Question: I'm writing an Android Aplication that is very similar to a binary tree/graph, there are several buttons created dinamically but I can't figure out how to create lines connecting the buttons.
Here's an image showing what I need to do:

Here is my XML file:
'''
<ScrollView xmlns:android="http://schemas.android.com/apk/res/android"
android:id="@+id/vscroll"
android:layout_width="fill_parent"
android:layout_height="fill_parent"
android:background="#000000" >
<HorizontalScrollView
xmlns:android="http://schemas.android.com/apk/res/android"
android:id="@+id/hscroll"
android:layout_width="fill_parent"
android:layout_height="wrap_content"
android:background="#888888" >
<RelativeLayout
xmlns:android="http://schemas.android.com/apk/res/android"
xmlns:tools="http://schemas.android.com/tools"
android:id="@+id/relativescroll"
android:layout_width="wrap_content"
android:layout_height="wrap_content"
android:layout_gravity="center"
android:background="#FFFFFF" >
<!-- Buttons and lines connecting them -->
</RelativeLayout>
</HorizontalScrollView>
</ScrollView>
'''
And here is an example of the activity class:
'''
public class MainActivity extends Activity {
@Override
public void onCreate(Bundle savedInstanceState) {
super.onCreate(savedInstanceState);
setContentView(R.layout.activity_main);
RelativeLayout mainLayout = (RelativeLayout) findViewById(R.id.relativescroll);
RelativeLayout.LayoutParams newParams;
// Botao 1
Button btn1 = new Button(this);
btn1.setId(1);
btn1.setText("Botao 1");
newParams = new RelativeLayout.LayoutParams(RelativeLayout.LayoutParams.WRAP_CONTENT,
RelativeLayout.LayoutParams.WRAP_CONTENT
);
newParams.setMargins(0, 0, 20, 50);
newParams.addRule(RelativeLayout.CENTER_HORIZONTAL);
btn1.setLayoutParams(newParams);
mainLayout.addView(btn1);
// Botao 2
Button btn2 = new Button(this);
btn2.setId(2);
btn2.setText("Botao 2");
newParams = new RelativeLayout.LayoutParams(RelativeLayout.LayoutParams.WRAP_CONTENT,
RelativeLayout.LayoutParams.WRAP_CONTENT
);
newParams.setMargins(0, 0, 20, 50);
newParams.addRule(RelativeLayout.BELOW, 1);
newParams.addRule(RelativeLayout.ALIGN_PARENT_LEFT);
btn2.setLayoutParams(newParams);
mainLayout.addView(btn2);
// Botao 3
Button btn3 = new Button(this);
btn3.setId(3);
btn3.setText("Botao 3");
newParams = new RelativeLayout.LayoutParams(RelativeLayout.LayoutParams.WRAP_CONTENT,
RelativeLayout.LayoutParams.WRAP_CONTENT
);
newParams.setMargins(0, 0, 20, 50);
newParams.addRule(RelativeLayout.BELOW, 1);
newParams.addRule(RelativeLayout.RIGHT_OF, 2);
btn3.setLayoutParams(newParams);
mainLayout.addView(btn3);
// Botao 4
Button btn4 = new Button(this);
btn4.setId(4);
btn4.setText("Botao 4");
newParams = new RelativeLayout.LayoutParams(RelativeLayout.LayoutParams.WRAP_CONTENT,
RelativeLayout.LayoutParams.WRAP_CONTENT
);
newParams.setMargins(0, 0, 20, 50);
newParams.addRule(RelativeLayout.BELOW, 1);
newParams.addRule(RelativeLayout.RIGHT_OF, 3);
btn4.setLayoutParams(newParams);
mainLayout.addView(btn4);
// Botao 4
Button btn5 = new Button(this);
btn5.setId(5);
btn5.setText("Botao 5");
newParams = new RelativeLayout.LayoutParams(RelativeLayout.LayoutParams.WRAP_CONTENT,
RelativeLayout.LayoutParams.WRAP_CONTENT
);
newParams.setMargins(0, 0, 20, 50);
newParams.addRule(RelativeLayout.BELOW, 1);
newParams.addRule(RelativeLayout.RIGHT_OF, 4);
btn5.setLayoutParams(newParams);
mainLayout.addView(btn5);
// DRAW LINK
NodeLink link = new NodeLink(this);
newParams = new RelativeLayout.LayoutParams(RelativeLayout.LayoutParams.WRAP_CONTENT,
RelativeLayout.LayoutParams.WRAP_CONTENT
);
newParams.addRule(RelativeLayout.BELOW, 1);
newParams.addRule(RelativeLayout.ABOVE, 2);
newParams.addRule(RelativeLayout.RIGHT_OF, 1);
newParams.addRule(RelativeLayout.LEFT_OF, 2);
mainLayout.addView(link);
}
}
'''
Please, any ideas on how can I do that?
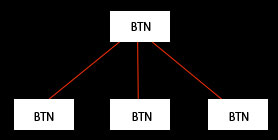
Answer: You might want to say what NodeLink is doing - custom view class?
Any case, I'd suggest getting the coordinates of "anchors" on your buttons (top-center points, from your diagram), then creating Paths that link associated buttons' anchors. Draw/paint these Paths into a <URL>.